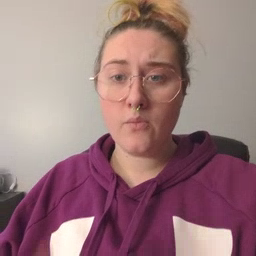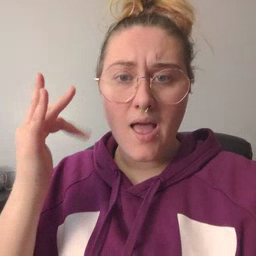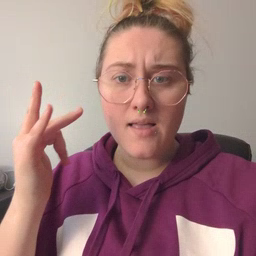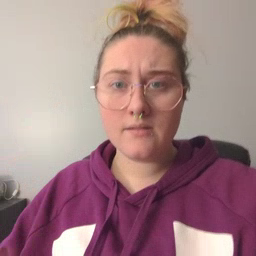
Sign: why